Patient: sex M, age 57
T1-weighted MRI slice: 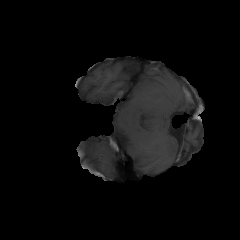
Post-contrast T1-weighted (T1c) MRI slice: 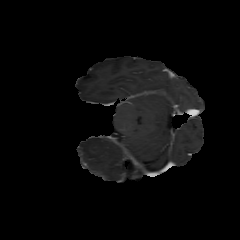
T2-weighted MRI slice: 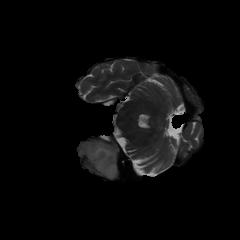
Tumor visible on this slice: yes
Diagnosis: Glioblastoma, IDH-wildtype
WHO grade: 4